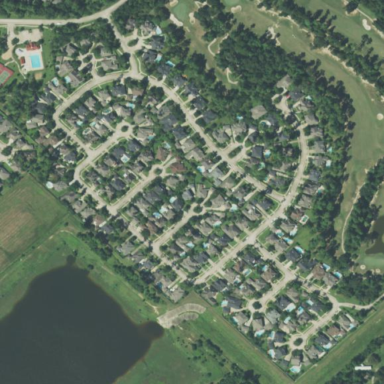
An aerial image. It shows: Residential neighbourhood.